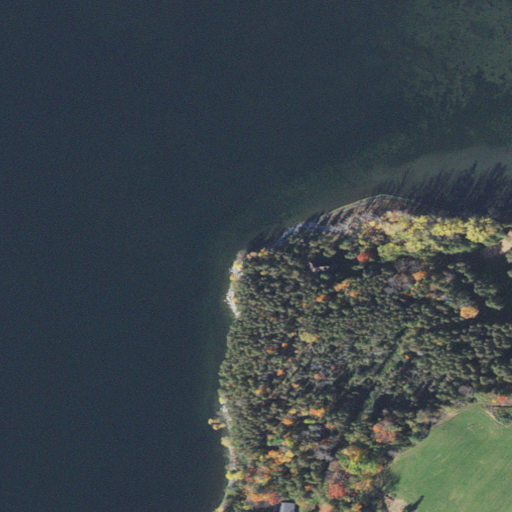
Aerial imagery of cape in Vermont named Lime Rock Point containing open water, evergreen forest, pasture, herbaceous wetlands, and open development